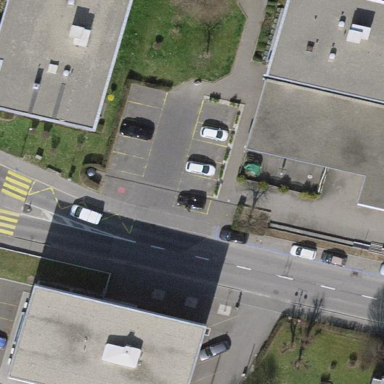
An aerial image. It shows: Parking area with surface.